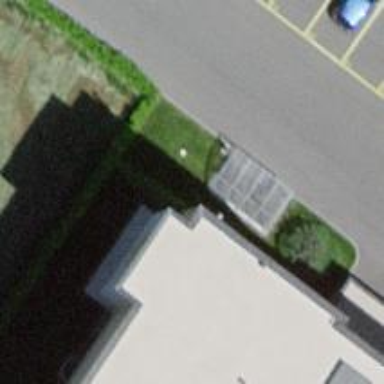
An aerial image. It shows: Bicycle parking area.